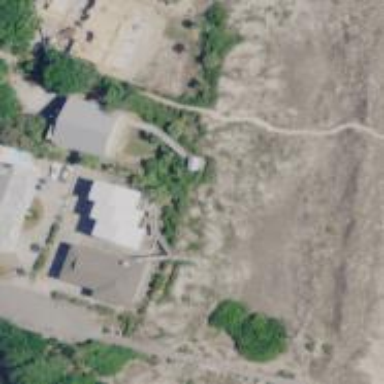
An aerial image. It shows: Path.